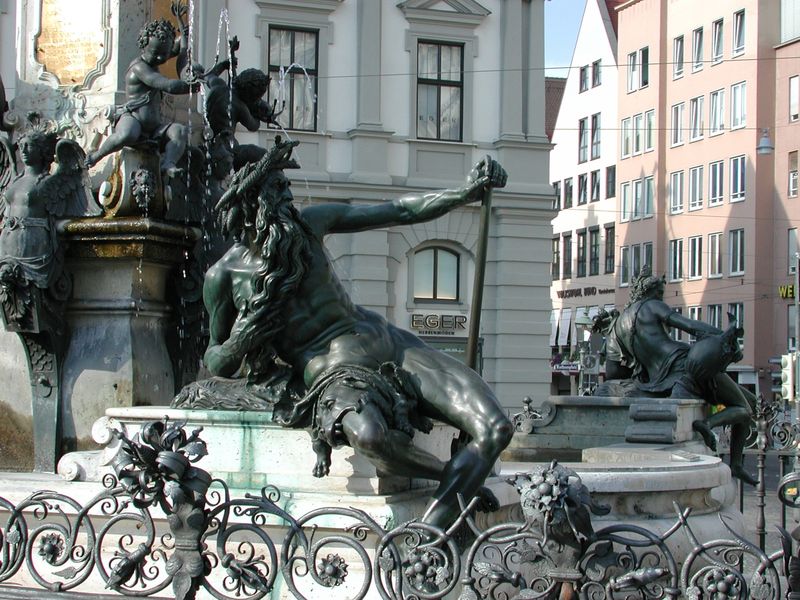
Titel: Augustusbrunnen
Künstler: Hubert Gerhard
Standort: Augsburg, Maximilianstraße (EU - D - B)
Schlagwörter: lendenschurz, mann, meer, nackt, schatten, wasser, grün, stadt, blumen, fenster, grau, marmor, schwarz, weiss, rose, tuch, ornament, bart, sockel, stein, häuser, gitter, sonne, figur, klassizismus, brunnen, bassin, engel, putto, ranken, fell, fassaden, stab, platz, metall, bronze, foto, schmiedeeisen, moses, becken, kupfer, rom, fisch, schnörkel, putten, herkules, putti, brunne, klassizistisch, augsburg, patina, neptun, flussgott, trevi, puttenmarmor